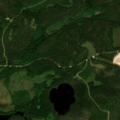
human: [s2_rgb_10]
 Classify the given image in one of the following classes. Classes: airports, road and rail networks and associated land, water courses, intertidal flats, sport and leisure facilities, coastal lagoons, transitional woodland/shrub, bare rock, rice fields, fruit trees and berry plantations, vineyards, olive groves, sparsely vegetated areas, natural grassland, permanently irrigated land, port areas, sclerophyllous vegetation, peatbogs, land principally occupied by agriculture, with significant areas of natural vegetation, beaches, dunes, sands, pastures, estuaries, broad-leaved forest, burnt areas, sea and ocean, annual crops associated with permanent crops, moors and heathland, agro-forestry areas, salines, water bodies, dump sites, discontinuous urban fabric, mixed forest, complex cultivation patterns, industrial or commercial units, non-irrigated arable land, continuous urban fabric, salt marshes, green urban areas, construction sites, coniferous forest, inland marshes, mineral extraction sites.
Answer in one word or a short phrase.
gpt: coniferous forest, mixed forest